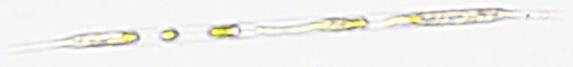
Label: Rhizosolenia